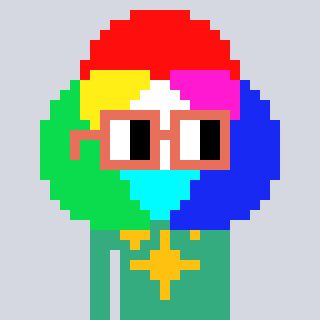
a pixel art character with square orange glasses, a color circle-shaped head and a teal-colored body on a cool background